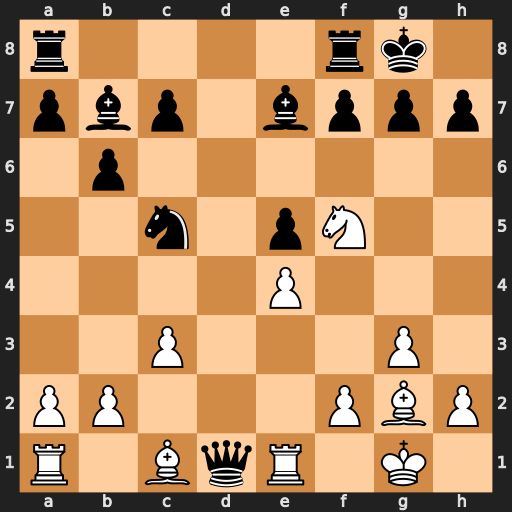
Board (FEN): r4rk1/pbp1bppp/1p6/2n1pN2/4P3/2P3P1/PP3PBP/R1BqR1K1
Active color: w
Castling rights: -
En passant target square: -
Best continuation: Nxe7+ Kh8 Rxd1